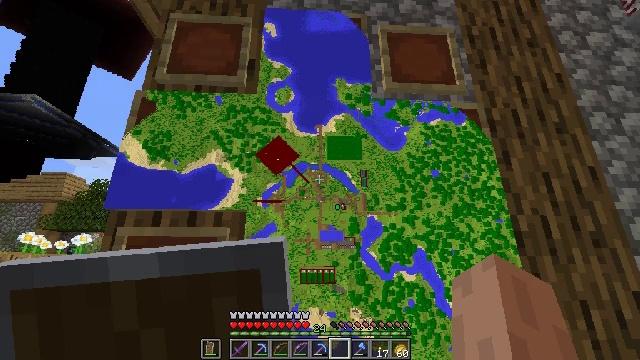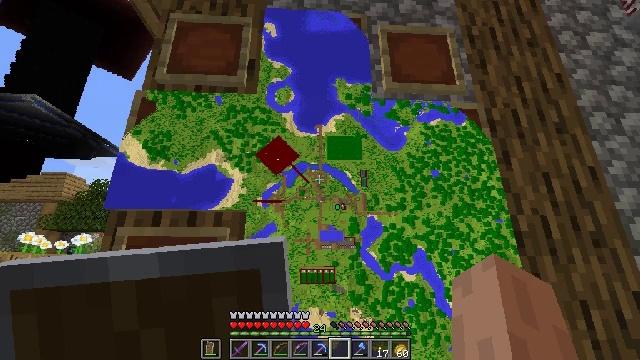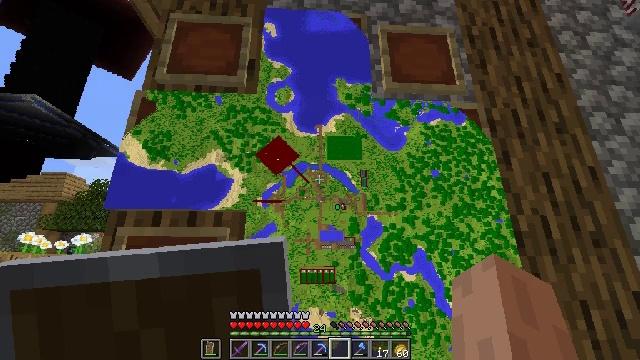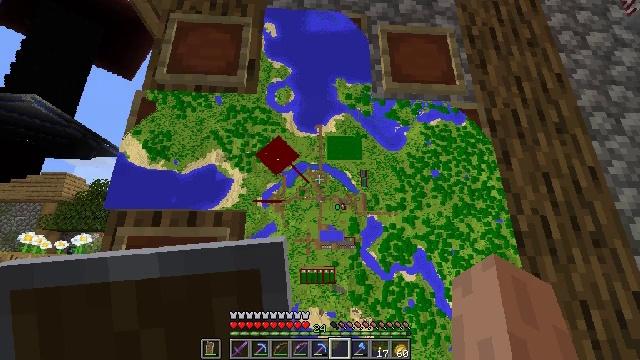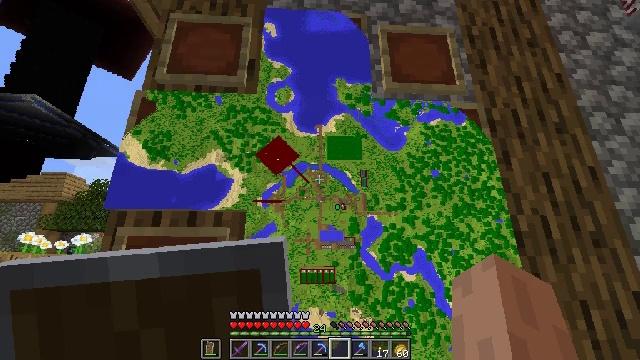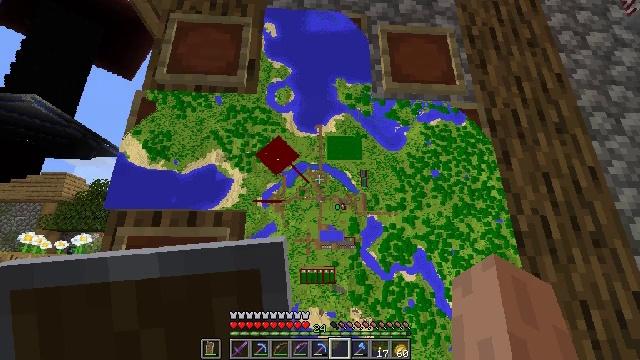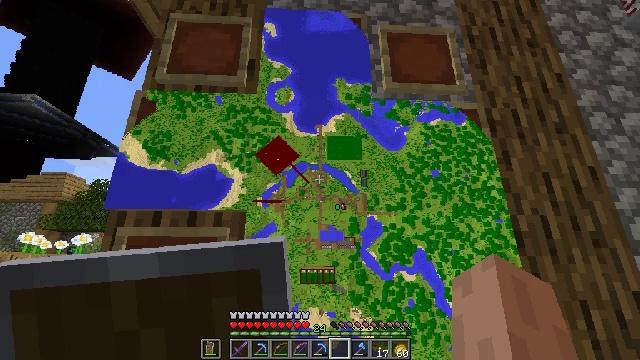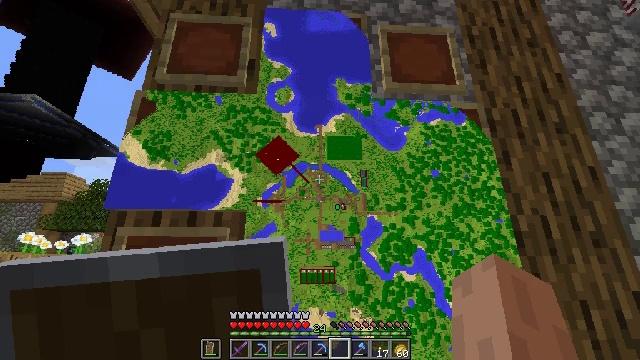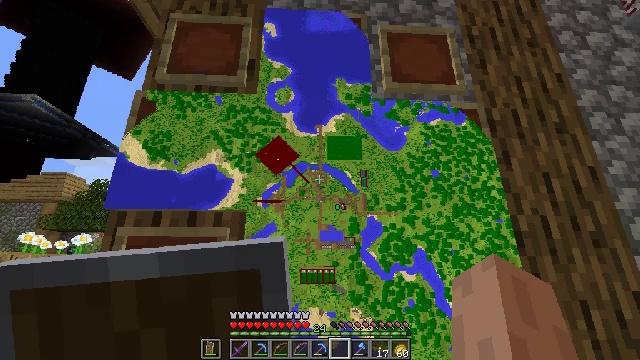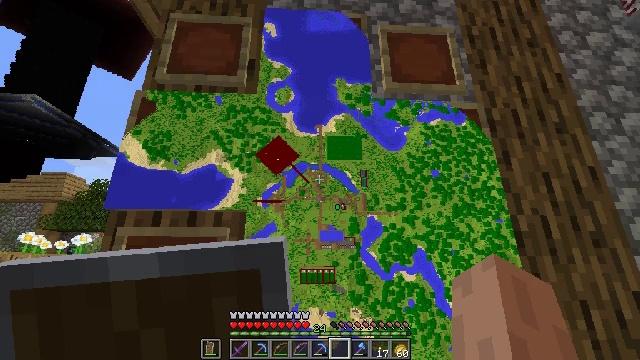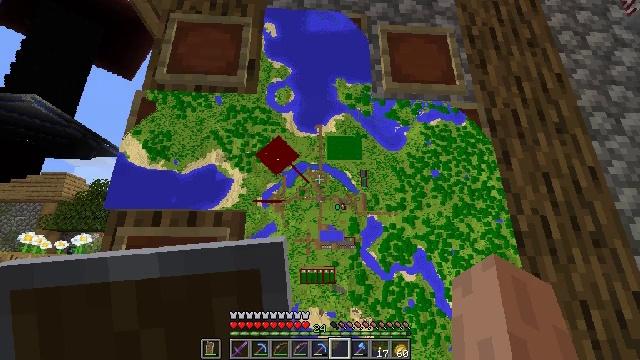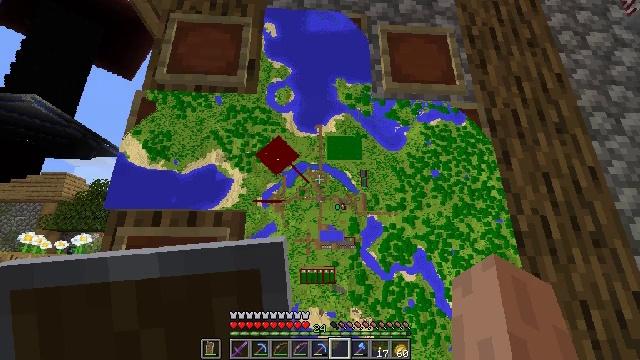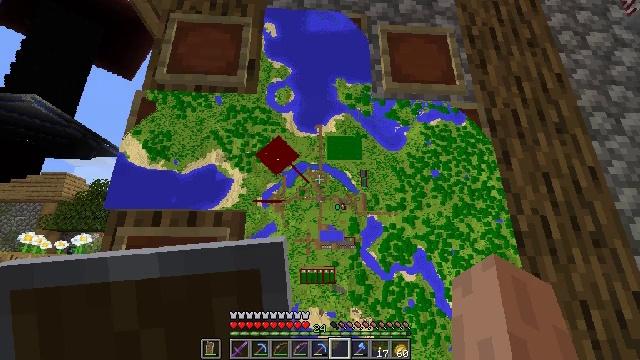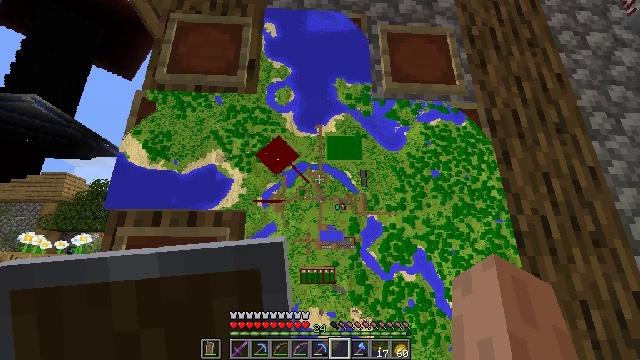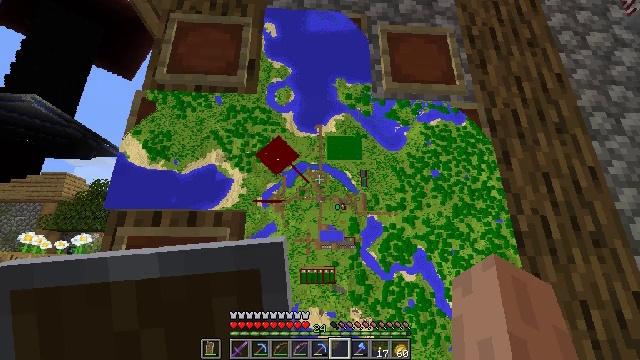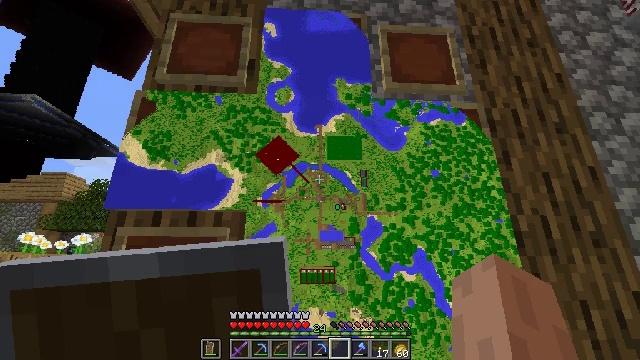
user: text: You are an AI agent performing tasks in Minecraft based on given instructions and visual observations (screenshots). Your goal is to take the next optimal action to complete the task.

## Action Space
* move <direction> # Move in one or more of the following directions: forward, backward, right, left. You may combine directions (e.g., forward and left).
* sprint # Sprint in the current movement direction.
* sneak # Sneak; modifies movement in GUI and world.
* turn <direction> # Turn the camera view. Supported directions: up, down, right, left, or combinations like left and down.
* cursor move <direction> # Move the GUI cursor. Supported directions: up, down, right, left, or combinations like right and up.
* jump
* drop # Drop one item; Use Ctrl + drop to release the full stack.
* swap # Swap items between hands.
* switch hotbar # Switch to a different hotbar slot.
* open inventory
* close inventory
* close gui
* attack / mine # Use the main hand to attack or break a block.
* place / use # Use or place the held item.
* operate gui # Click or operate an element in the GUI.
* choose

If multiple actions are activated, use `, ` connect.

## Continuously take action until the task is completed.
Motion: motion action
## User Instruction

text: Open the crafting table and craft a compass with iron and redstone.
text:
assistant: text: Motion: no_op
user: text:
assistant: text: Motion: no_op
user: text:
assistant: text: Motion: no_op
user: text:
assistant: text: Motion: no_op
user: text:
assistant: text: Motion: no_op
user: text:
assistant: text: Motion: no_op
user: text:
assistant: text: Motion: no_op
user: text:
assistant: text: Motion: no_op
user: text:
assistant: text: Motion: no_op
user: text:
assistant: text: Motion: no_op
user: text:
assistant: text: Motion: no_op
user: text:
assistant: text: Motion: no_op
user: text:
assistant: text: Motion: no_op
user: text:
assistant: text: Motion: no_op
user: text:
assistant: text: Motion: no_op
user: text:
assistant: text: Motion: no_op
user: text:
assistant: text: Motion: no_op
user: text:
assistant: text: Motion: no_op
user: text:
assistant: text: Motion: no_op
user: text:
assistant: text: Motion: no_op
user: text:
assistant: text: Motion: no_op
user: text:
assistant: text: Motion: no_op
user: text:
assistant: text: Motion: no_op
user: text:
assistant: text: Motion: no_op
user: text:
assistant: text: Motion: no_op
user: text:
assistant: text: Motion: no_op
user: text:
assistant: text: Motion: no_op
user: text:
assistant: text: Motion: no_op
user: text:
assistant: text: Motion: no_op
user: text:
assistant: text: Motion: no_op